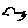
Label: bird